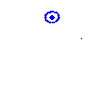
Particle: pion